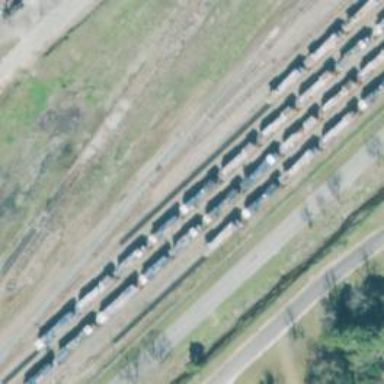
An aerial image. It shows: Abandoned railway yard is depicted.